Question: I am having trouble comparing dates in Java I have tried:
'''
(today == actDate)
(today.equals(actDate))
'''
Both always seem to evaluate to false:

In the image above the first date is today and the second is actDate.
Both are date objects:
'''
Date today = new Date(System.currentTimeMillis());
Date actDate = new Date(taskHours.get(j).getDate().getTime());
'''
Then I tried using compareTo, but this appears to return a 1 if the date is greater and a -1 if lower.
What am I doing wrong?
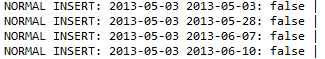
Answer: 'java.util.Date' and 'java.sql.Date' differ. This might be the reason.